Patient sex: M
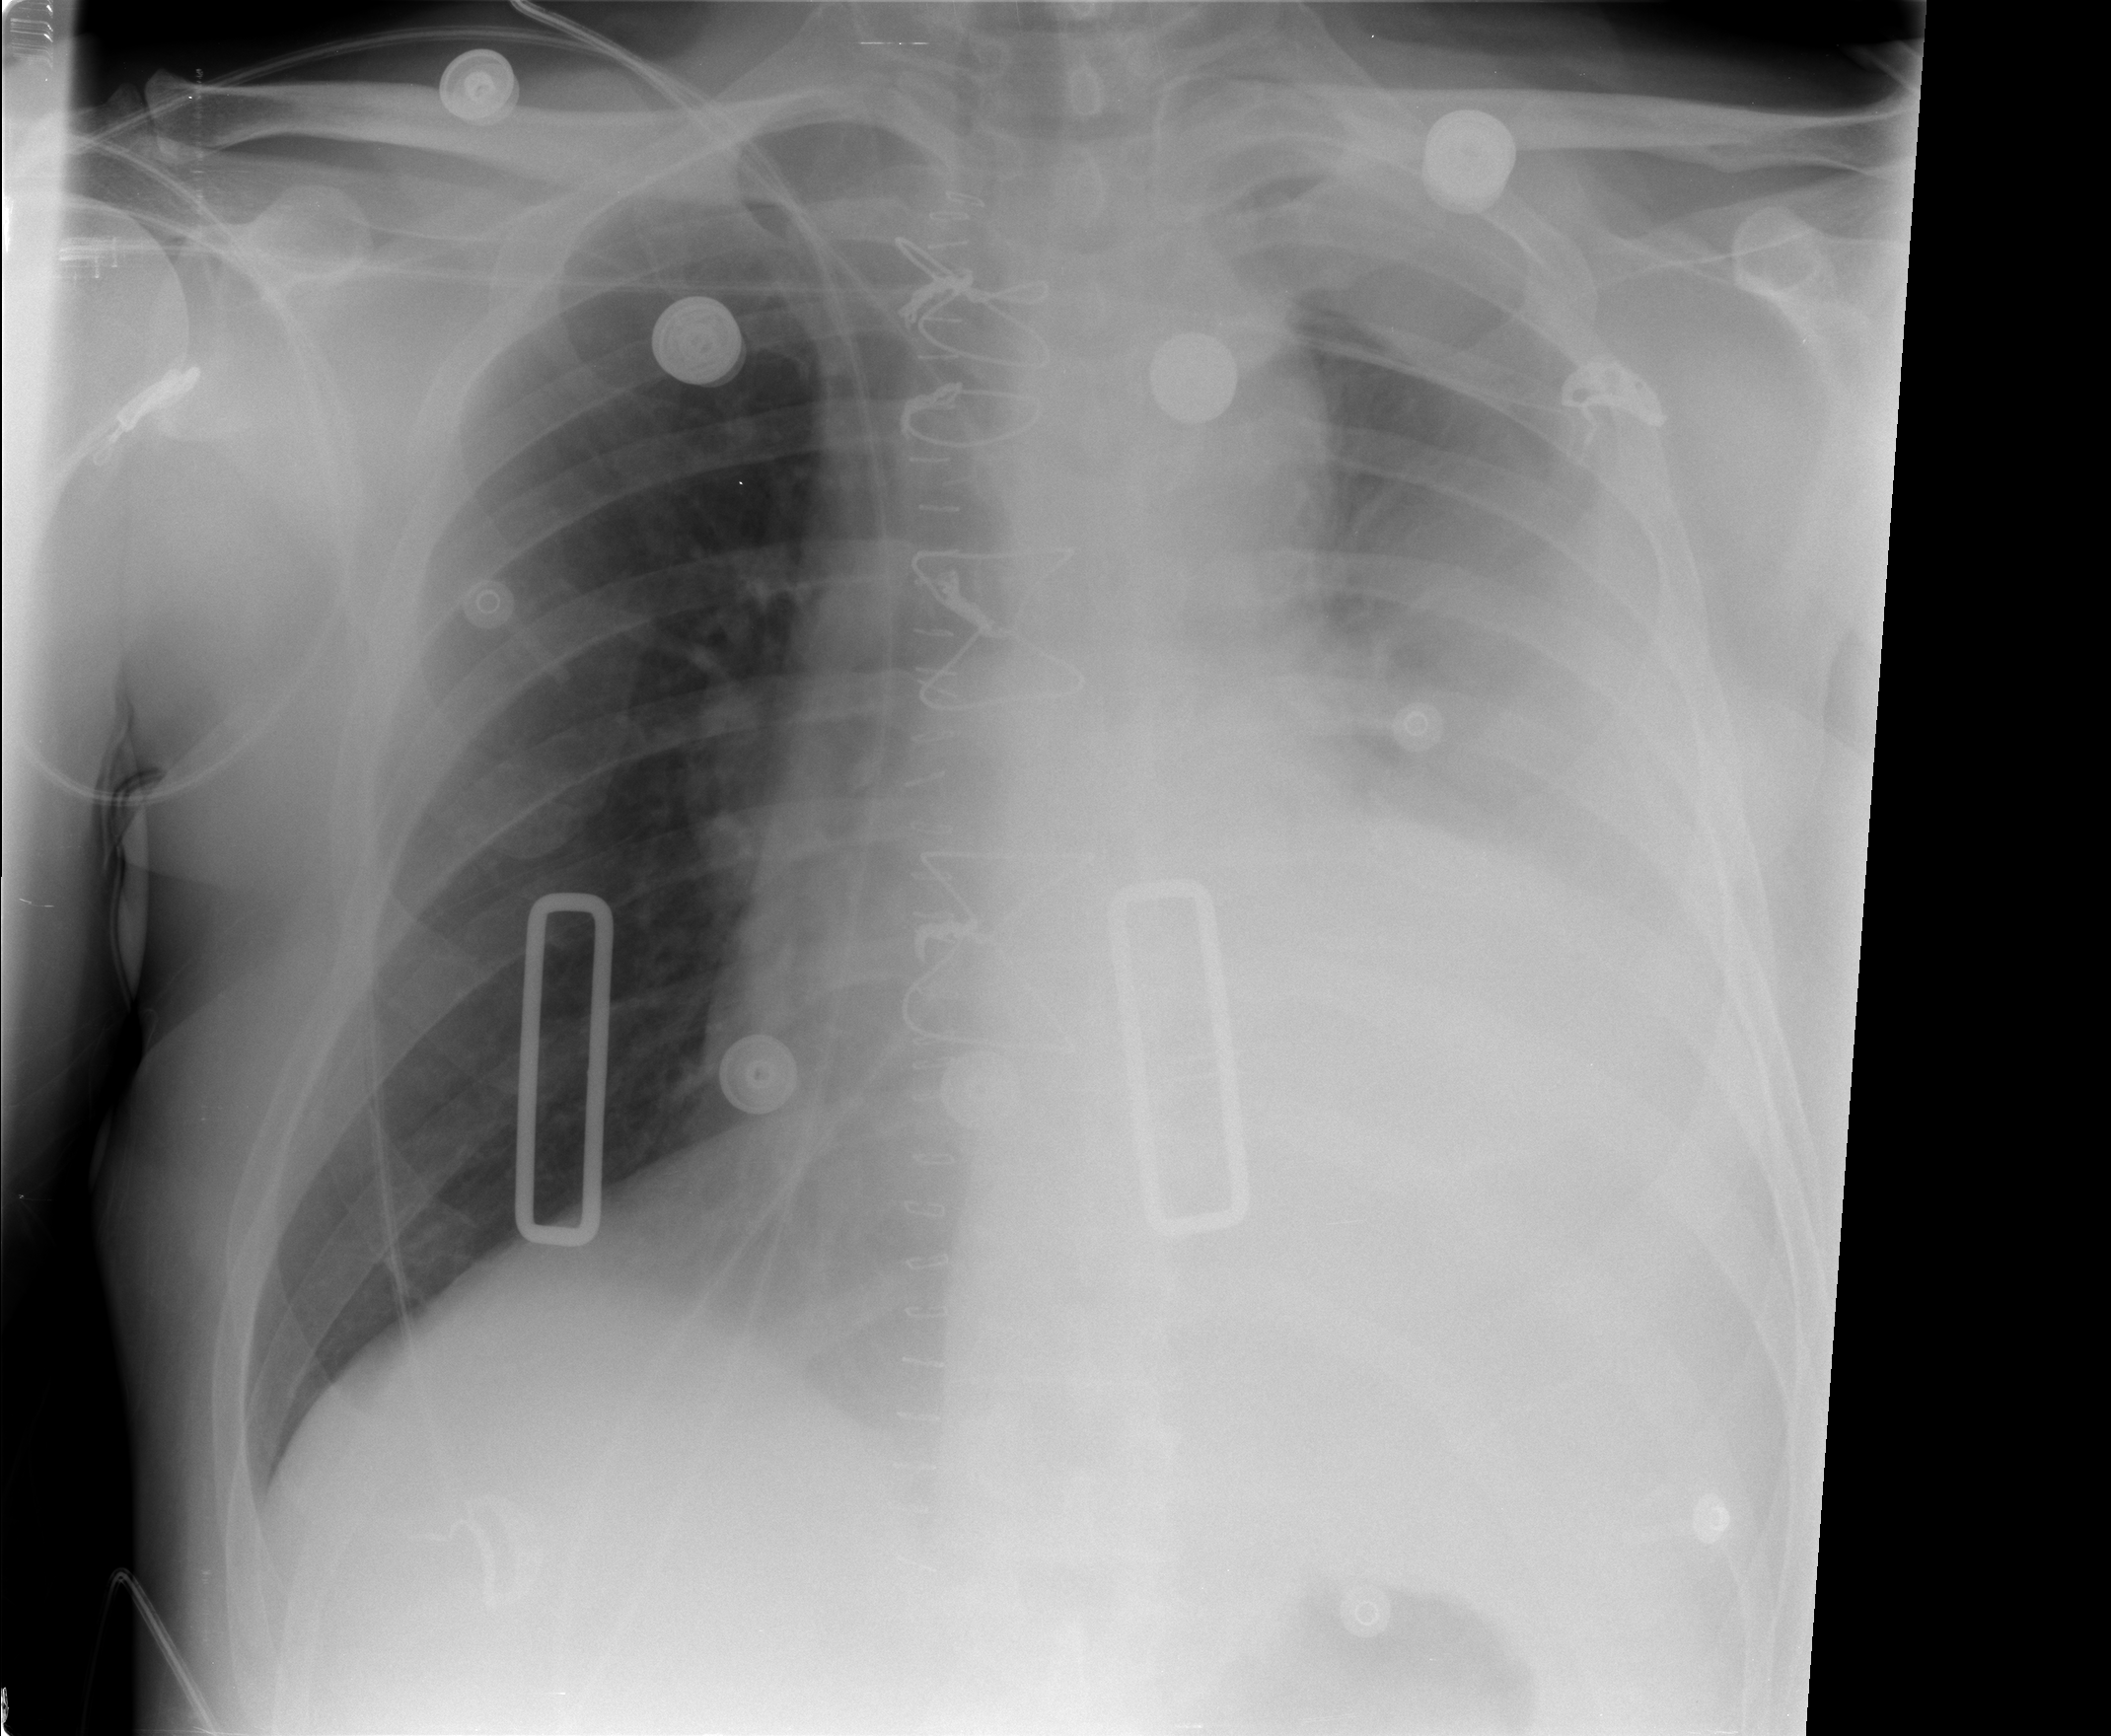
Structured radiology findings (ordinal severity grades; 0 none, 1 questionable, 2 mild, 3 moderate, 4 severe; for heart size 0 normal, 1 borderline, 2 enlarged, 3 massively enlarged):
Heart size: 0
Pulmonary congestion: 0
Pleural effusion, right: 0
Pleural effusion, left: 3
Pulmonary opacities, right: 0
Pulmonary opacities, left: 0
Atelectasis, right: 0
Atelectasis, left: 2